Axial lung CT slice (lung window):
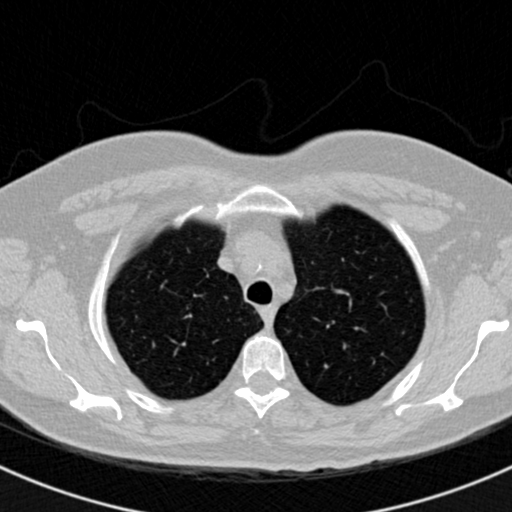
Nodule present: no